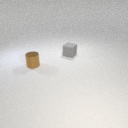
small brown metal cylinder to the left of small gray rubber cube